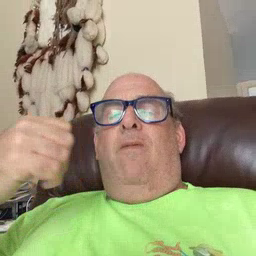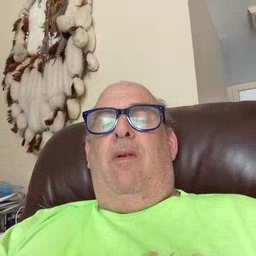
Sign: refrigerator